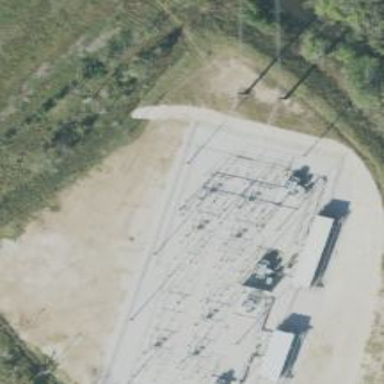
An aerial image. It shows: Switch for power supply.